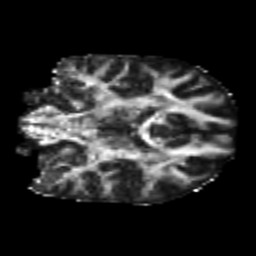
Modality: FA
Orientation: coronal
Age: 20
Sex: female
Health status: healthy
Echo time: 0.074 s